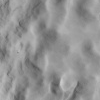
Atmospheric dust classification: not_dusty